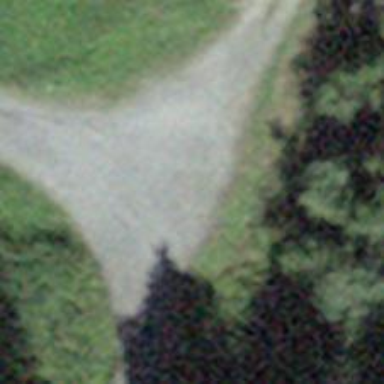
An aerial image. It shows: Guidepost providing information.